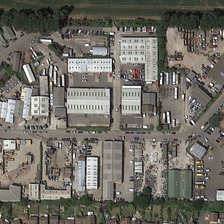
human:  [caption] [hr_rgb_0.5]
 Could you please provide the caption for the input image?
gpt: many buildings with cars near them are between farmlands and green trees respectively in an industrial area .

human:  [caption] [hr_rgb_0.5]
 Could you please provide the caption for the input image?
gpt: many buildings with cars near them are between farmlands and green trees respectively in an industrial area .

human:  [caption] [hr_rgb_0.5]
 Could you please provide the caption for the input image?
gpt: many buildings with cars near them are between farmlands and green trees respectively in an industrial area .

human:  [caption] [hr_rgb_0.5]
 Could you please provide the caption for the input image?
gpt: many buildings with cars near them are between farmlands and green trees respectively in an industrial area .

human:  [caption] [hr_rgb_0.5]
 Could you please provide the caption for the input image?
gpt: many buildings with cars near them are between farmlands and green trees respectively in an industrial area .